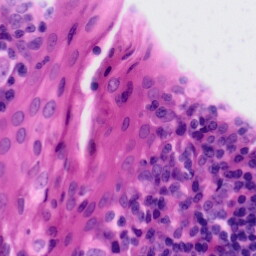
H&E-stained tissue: Tonsil